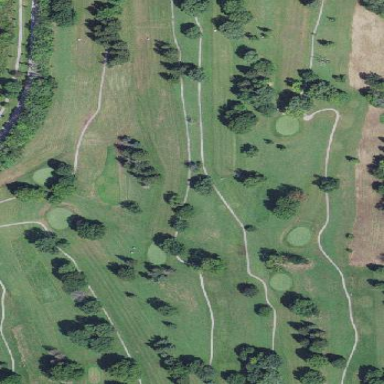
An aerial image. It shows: Footway that doubles as golf path.